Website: apple
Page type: billing-address
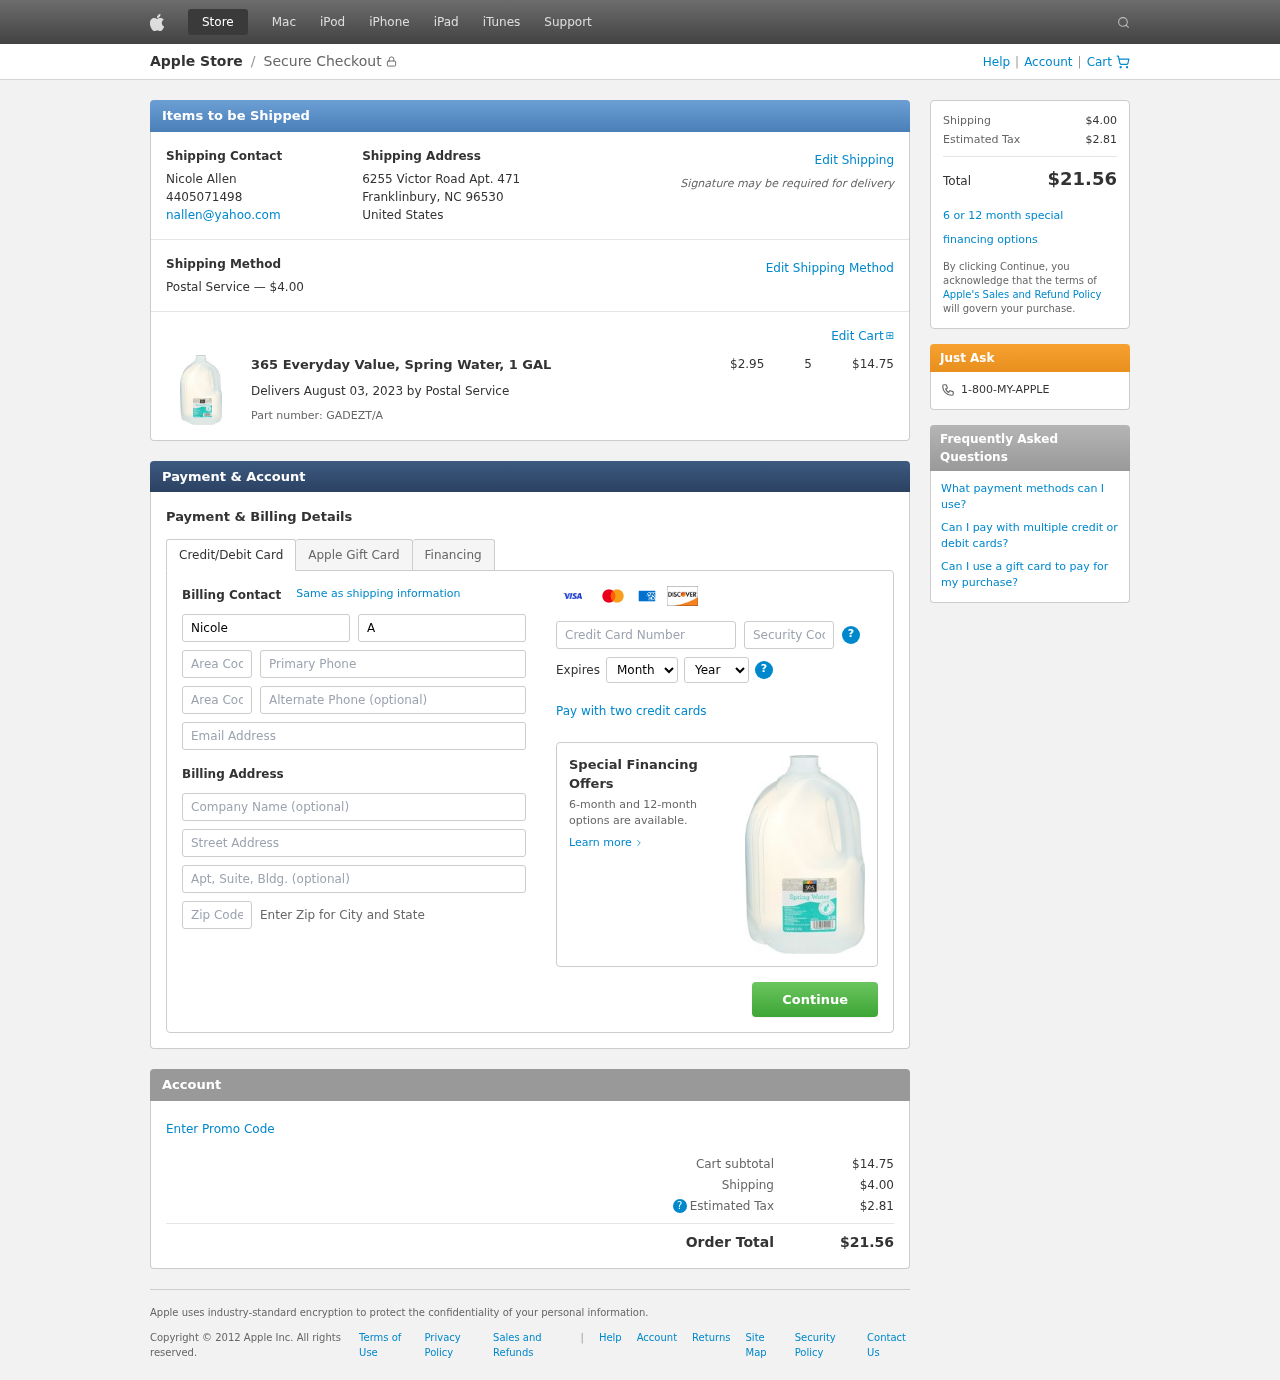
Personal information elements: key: PII_CARD_CVV
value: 709
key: PII_CARD_EXPIRY_MONTH
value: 04
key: PII_CARD_EXPIRY_YEAR
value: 28
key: PII_CARD_NUMBER
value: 5372 0695 0089 0086
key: PII_CITY_STATE_ZIP
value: Franklinbury, NC 96530
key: PII_COMPANY
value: Smith, Morgan and Burch
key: PII_COUNTRY
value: United States
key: PII_EMAIL
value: nallen@yahoo.com
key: PII_FIRSTNAME
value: Nicole
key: PII_FULLNAME
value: Nicole Allen
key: PII_LASTNAME
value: Allen
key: PII_PHONE
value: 4405071498
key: PII_PHONE_AREA
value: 440
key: PII_POSTCODE2
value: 65810
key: PII_STREET
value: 6255 Victor Road Apt. 471
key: PII_STREET2
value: Suite 913
Product elements: key: PRODUCT1_NAME
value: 365 Everyday Value, Spring Water, 1 GAL
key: PRODUCT1_PRICE
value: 2.95
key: PRODUCT1_QUANTITY
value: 5
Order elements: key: ORDER_SHIPPING_COST
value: $4.00
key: ORDER_SUBTOTAL
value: $14.75
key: ORDER_DELIVERY_DATE
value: August 03, 2023
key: ORDER_PART_NUMBER
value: GADEZT/A
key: ORDER_TAX
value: $2.81
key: ORDER_TOTAL
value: $21.56